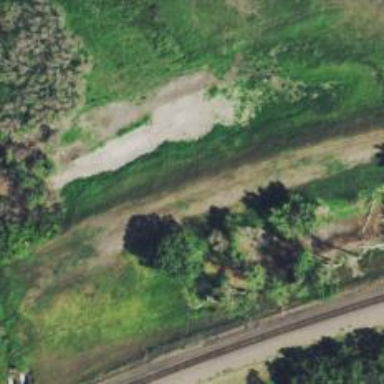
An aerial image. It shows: Abandoned railway.